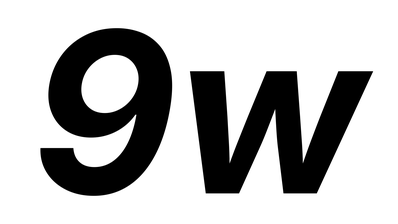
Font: Inter-Italic_Bold_Italic